高二 · 变换几何
13.利用 “五点法” 作出 $y=\sin \left(x-\frac{\pi}{2}\right)\left(x \in\left[\frac{\pi}{2}, \frac{5}{2} \pi\right]\right)$ 的图象.
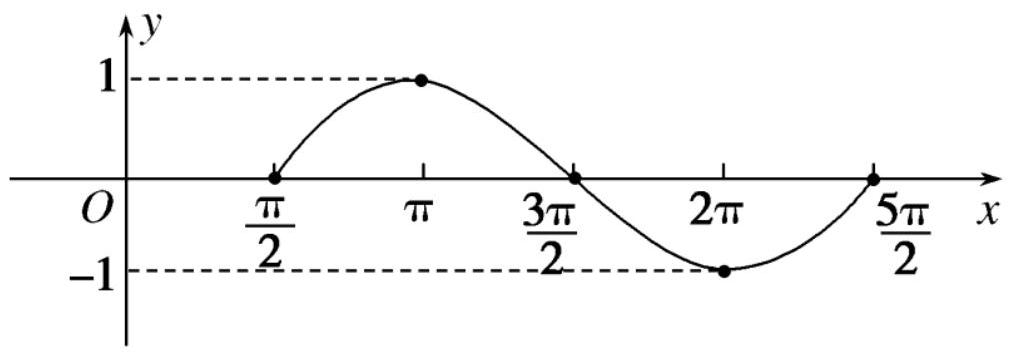
答案:
解析: 列表如下:

| $x$ | $\frac{\pi}{2}$ | $\pi$ | $\frac{3 \pi}{2}$ | $2 \pi$ | $\frac{5}{2} \pi$ |
| :--- | :--- | :--- | :--- | :--- | :--- |
| $\sin \left(x-\frac{\pi}{2}\right)$ | 0 | 1 | 0 | -1 | 0 |

描点并用光滑的曲线连接起来。